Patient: sex F, age 37
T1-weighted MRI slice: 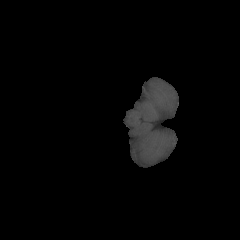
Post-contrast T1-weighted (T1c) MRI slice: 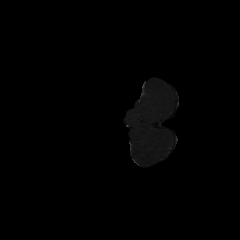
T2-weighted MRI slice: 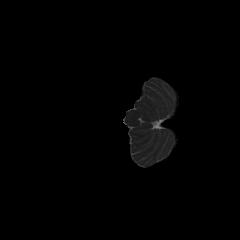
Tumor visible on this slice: no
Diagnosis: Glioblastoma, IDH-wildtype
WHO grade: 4